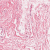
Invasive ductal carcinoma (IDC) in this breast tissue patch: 0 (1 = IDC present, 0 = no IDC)